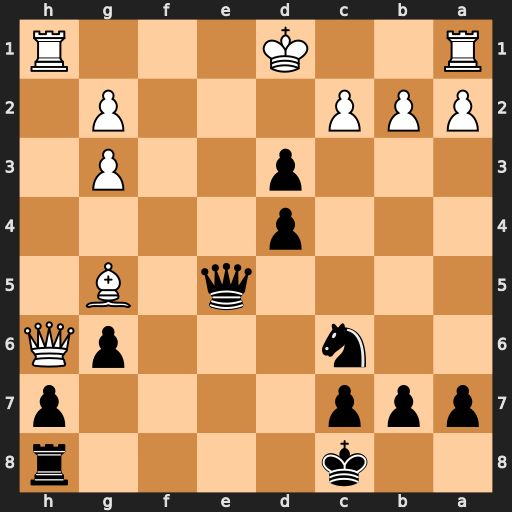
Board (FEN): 2k4r/ppp4p/2n3pQ/4q1B1/3p4/3p2P1/PPP3P1/R2K3R
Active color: b
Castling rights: -
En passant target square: -
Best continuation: Qe2+ Kc1 Qxc2#